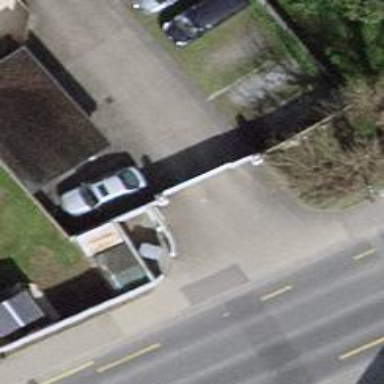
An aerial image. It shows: Gate.